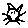
Label: cat